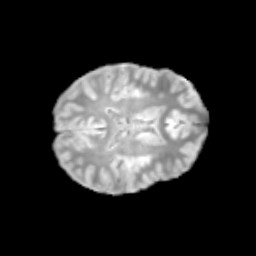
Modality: T2w
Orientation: axial
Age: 11
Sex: male
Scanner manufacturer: siemens
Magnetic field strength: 3 T
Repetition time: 3.8 s
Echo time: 0.07 s